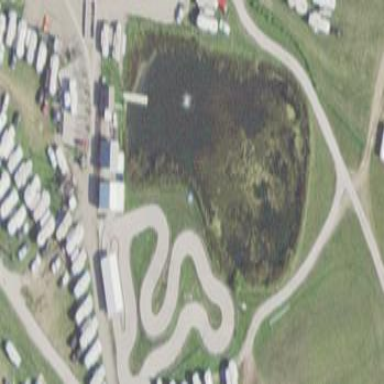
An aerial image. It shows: Karting raceway.